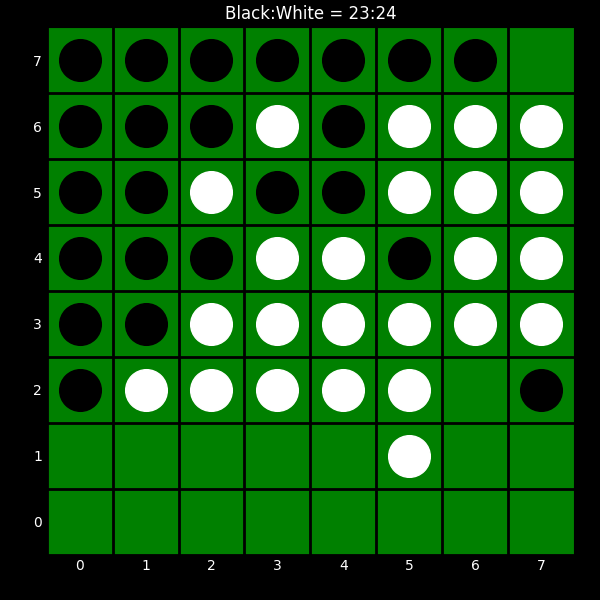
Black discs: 23
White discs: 24